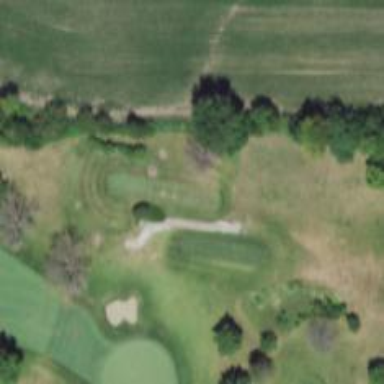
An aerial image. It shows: Service road used as golf cart path.